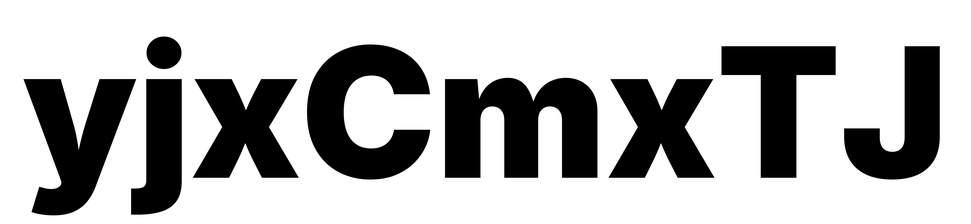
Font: Inter_Black